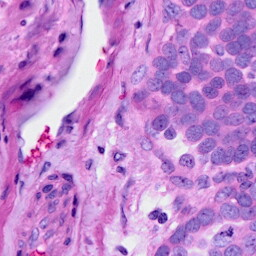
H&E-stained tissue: Ovarian